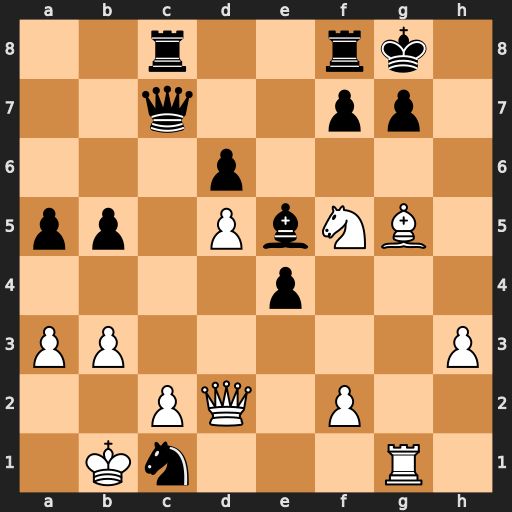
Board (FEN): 2r2rk1/2q2pp1/3p4/pp1PbNB1/4p3/PP5P/2PQ1P2/1Kn3R1
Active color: w
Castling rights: -
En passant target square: -
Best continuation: Ne7+ Qxe7 Bxe7